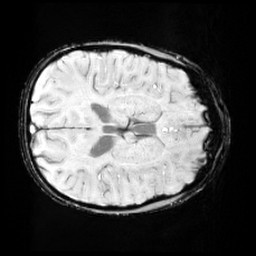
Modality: SWI
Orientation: axial
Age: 11
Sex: male
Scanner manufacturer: siemens
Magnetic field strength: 3 T
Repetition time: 0.027 s
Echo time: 0.02 s